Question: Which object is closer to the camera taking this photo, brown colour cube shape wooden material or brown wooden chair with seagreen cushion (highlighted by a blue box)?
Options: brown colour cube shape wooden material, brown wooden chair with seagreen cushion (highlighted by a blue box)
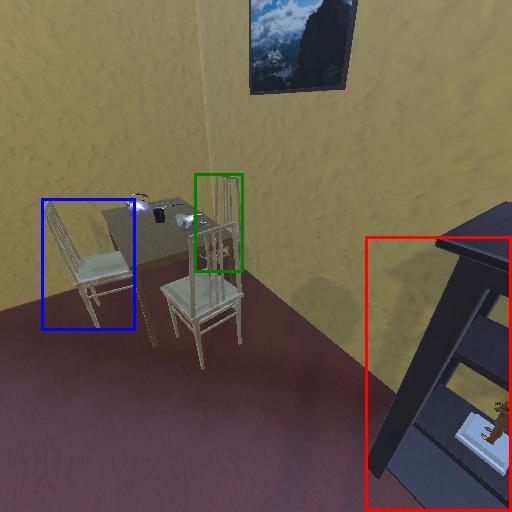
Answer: brown colour cube shape wooden material